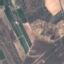
Land use / land cover class: PermanentCrop